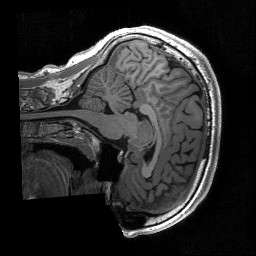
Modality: T1w
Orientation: sagittal
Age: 21
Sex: male
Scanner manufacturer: siemens
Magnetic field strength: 3 T
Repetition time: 2.53 s
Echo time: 0.00219 s